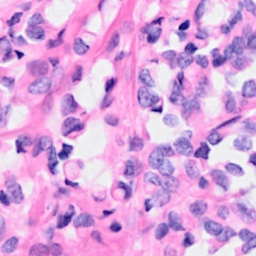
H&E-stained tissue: Breast